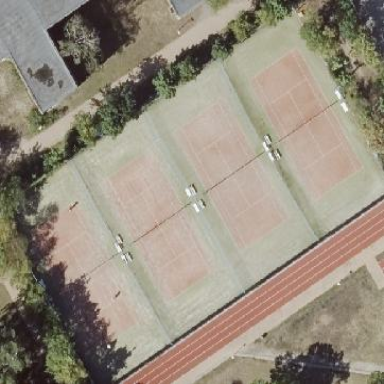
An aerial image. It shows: Tennis court on pitch.